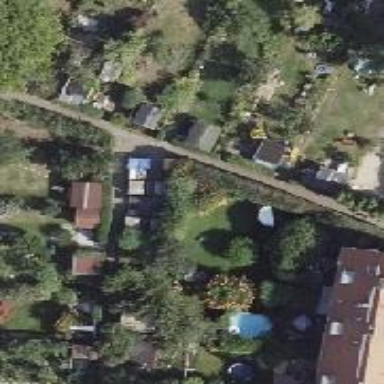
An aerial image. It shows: Residential garden.